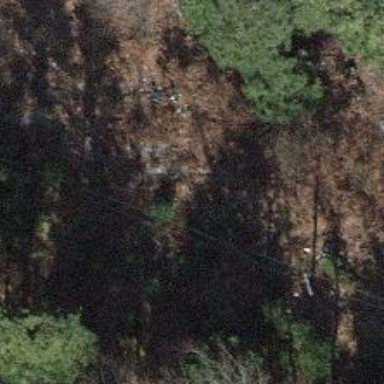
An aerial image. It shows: Minor power line with three cables.